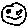
Label: smiley face